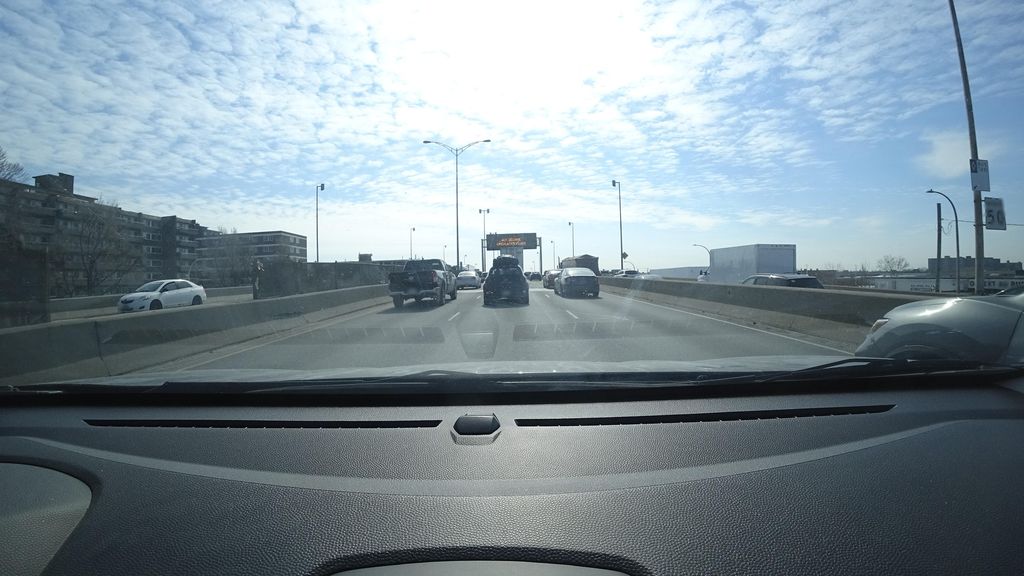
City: montreal